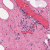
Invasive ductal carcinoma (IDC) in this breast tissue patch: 0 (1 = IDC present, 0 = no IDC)